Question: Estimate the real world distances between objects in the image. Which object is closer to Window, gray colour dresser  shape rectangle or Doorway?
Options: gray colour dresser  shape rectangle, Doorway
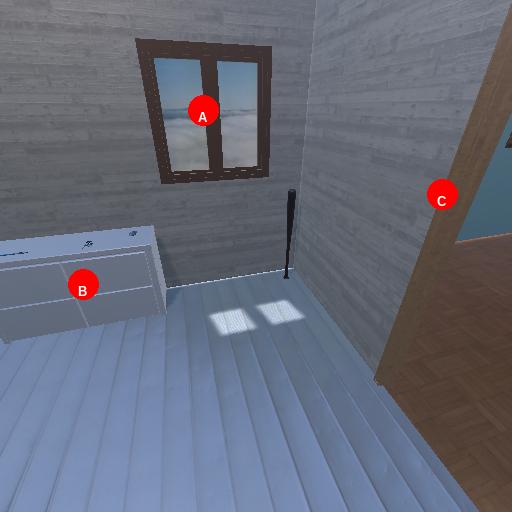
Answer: gray colour dresser  shape rectangle